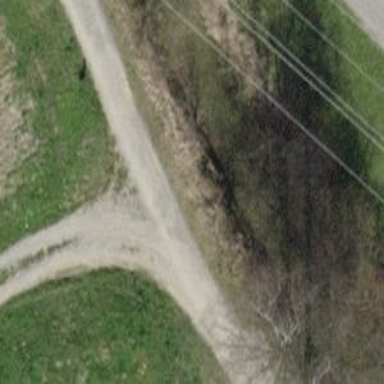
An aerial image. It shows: Track with compacted grade3 surface.